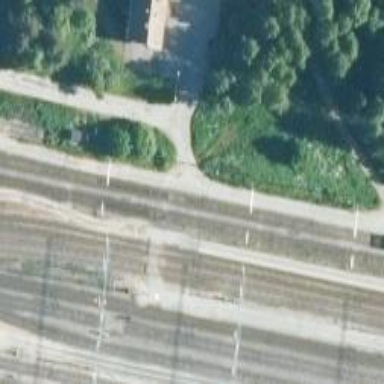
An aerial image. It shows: Railway crossing with saltire marking.